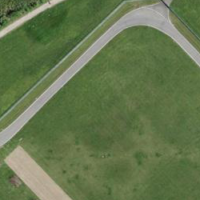
EUNIS habitat code: 57
Species observed at this site:
Tettigonia viridissima